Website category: book
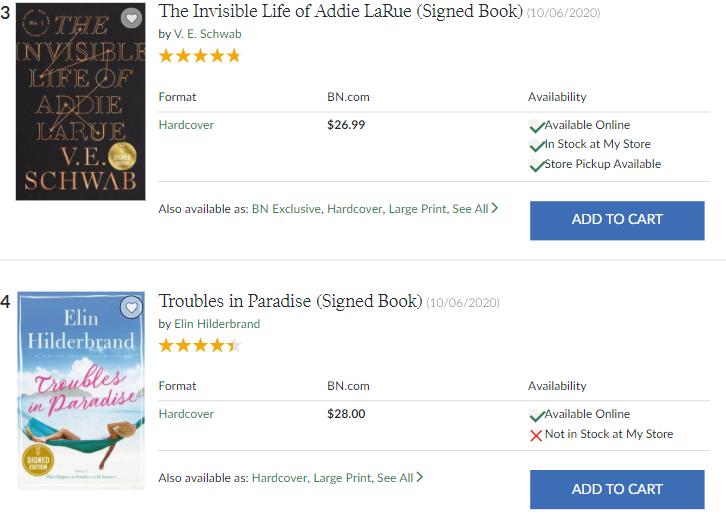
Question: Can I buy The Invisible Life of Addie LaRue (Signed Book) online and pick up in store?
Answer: yes